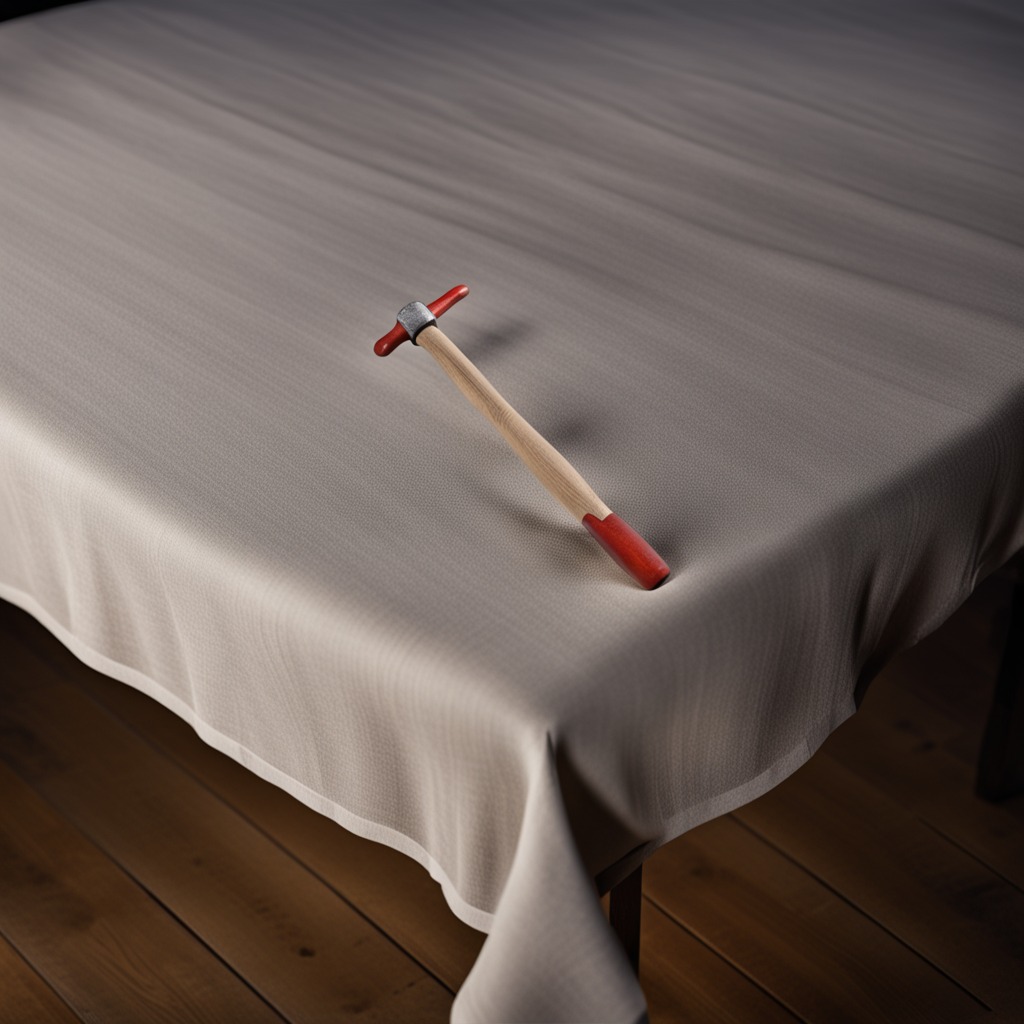
A hammer lies on the wooden table.